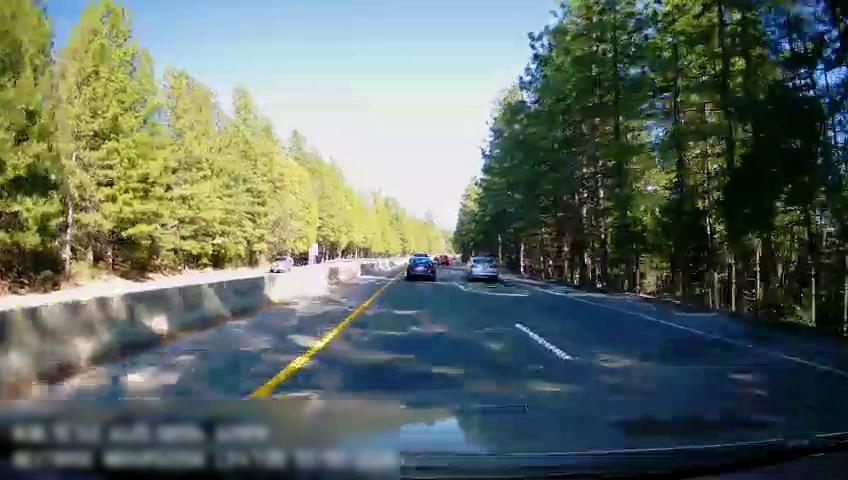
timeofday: Day
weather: Sunny
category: Drivable Space
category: Drivable Space
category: Vehicles | SUV
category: Vehicles | Car
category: Vehicles | SUV
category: Vehicles | Car
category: Vehicles | Car
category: Lanes | Current Lane
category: Lanes | Current Lane
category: Lanes | Alternate Lane